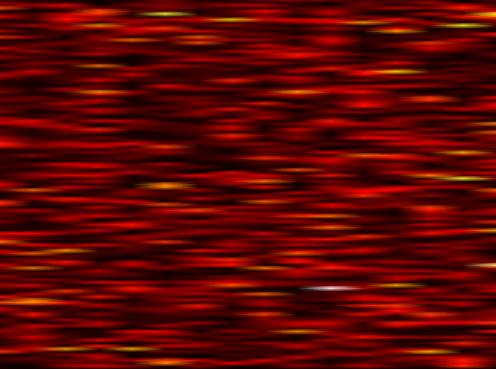
Label: UFMC